Aerial crown-view tile of a tropical tree (Barro Colorado Island, Panama), acquired 20250915:
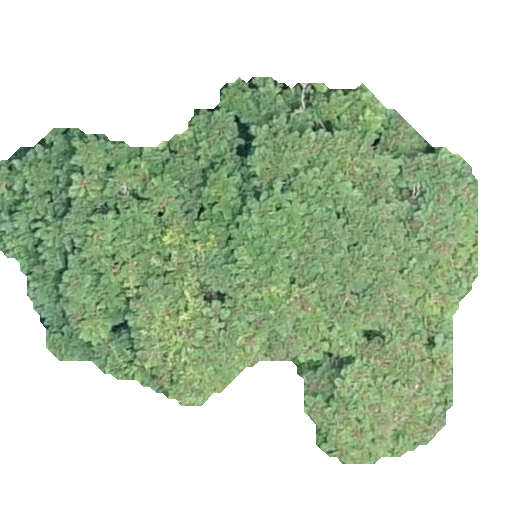
Species: Jacaranda copaia
GBIF accepted scientific name: Jacaranda copaia
Crown area: 182.503 m²